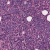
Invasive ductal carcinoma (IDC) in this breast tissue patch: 1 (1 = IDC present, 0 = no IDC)